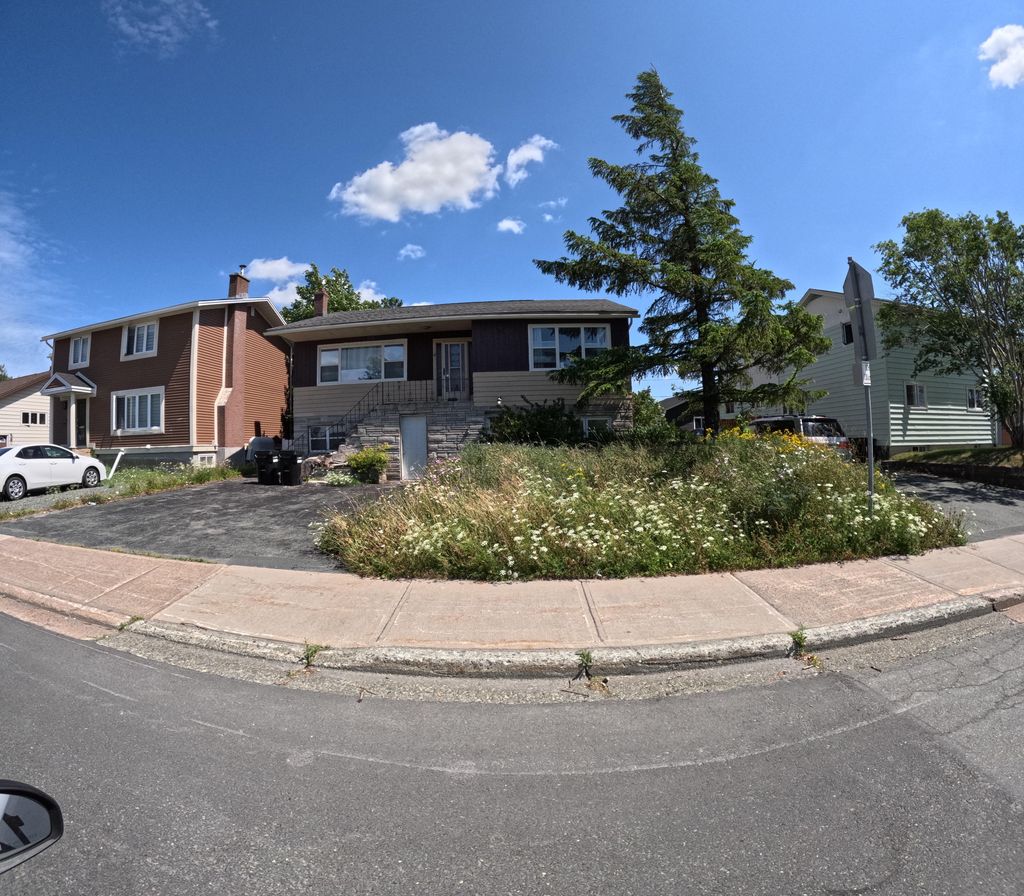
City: st_johns